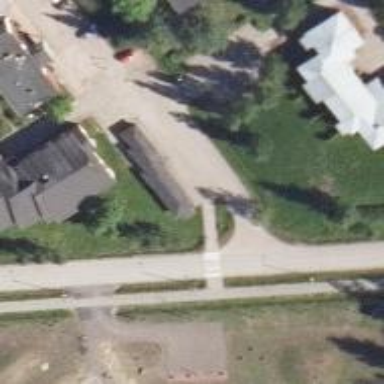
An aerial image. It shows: Asphalt cycleway.